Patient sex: M
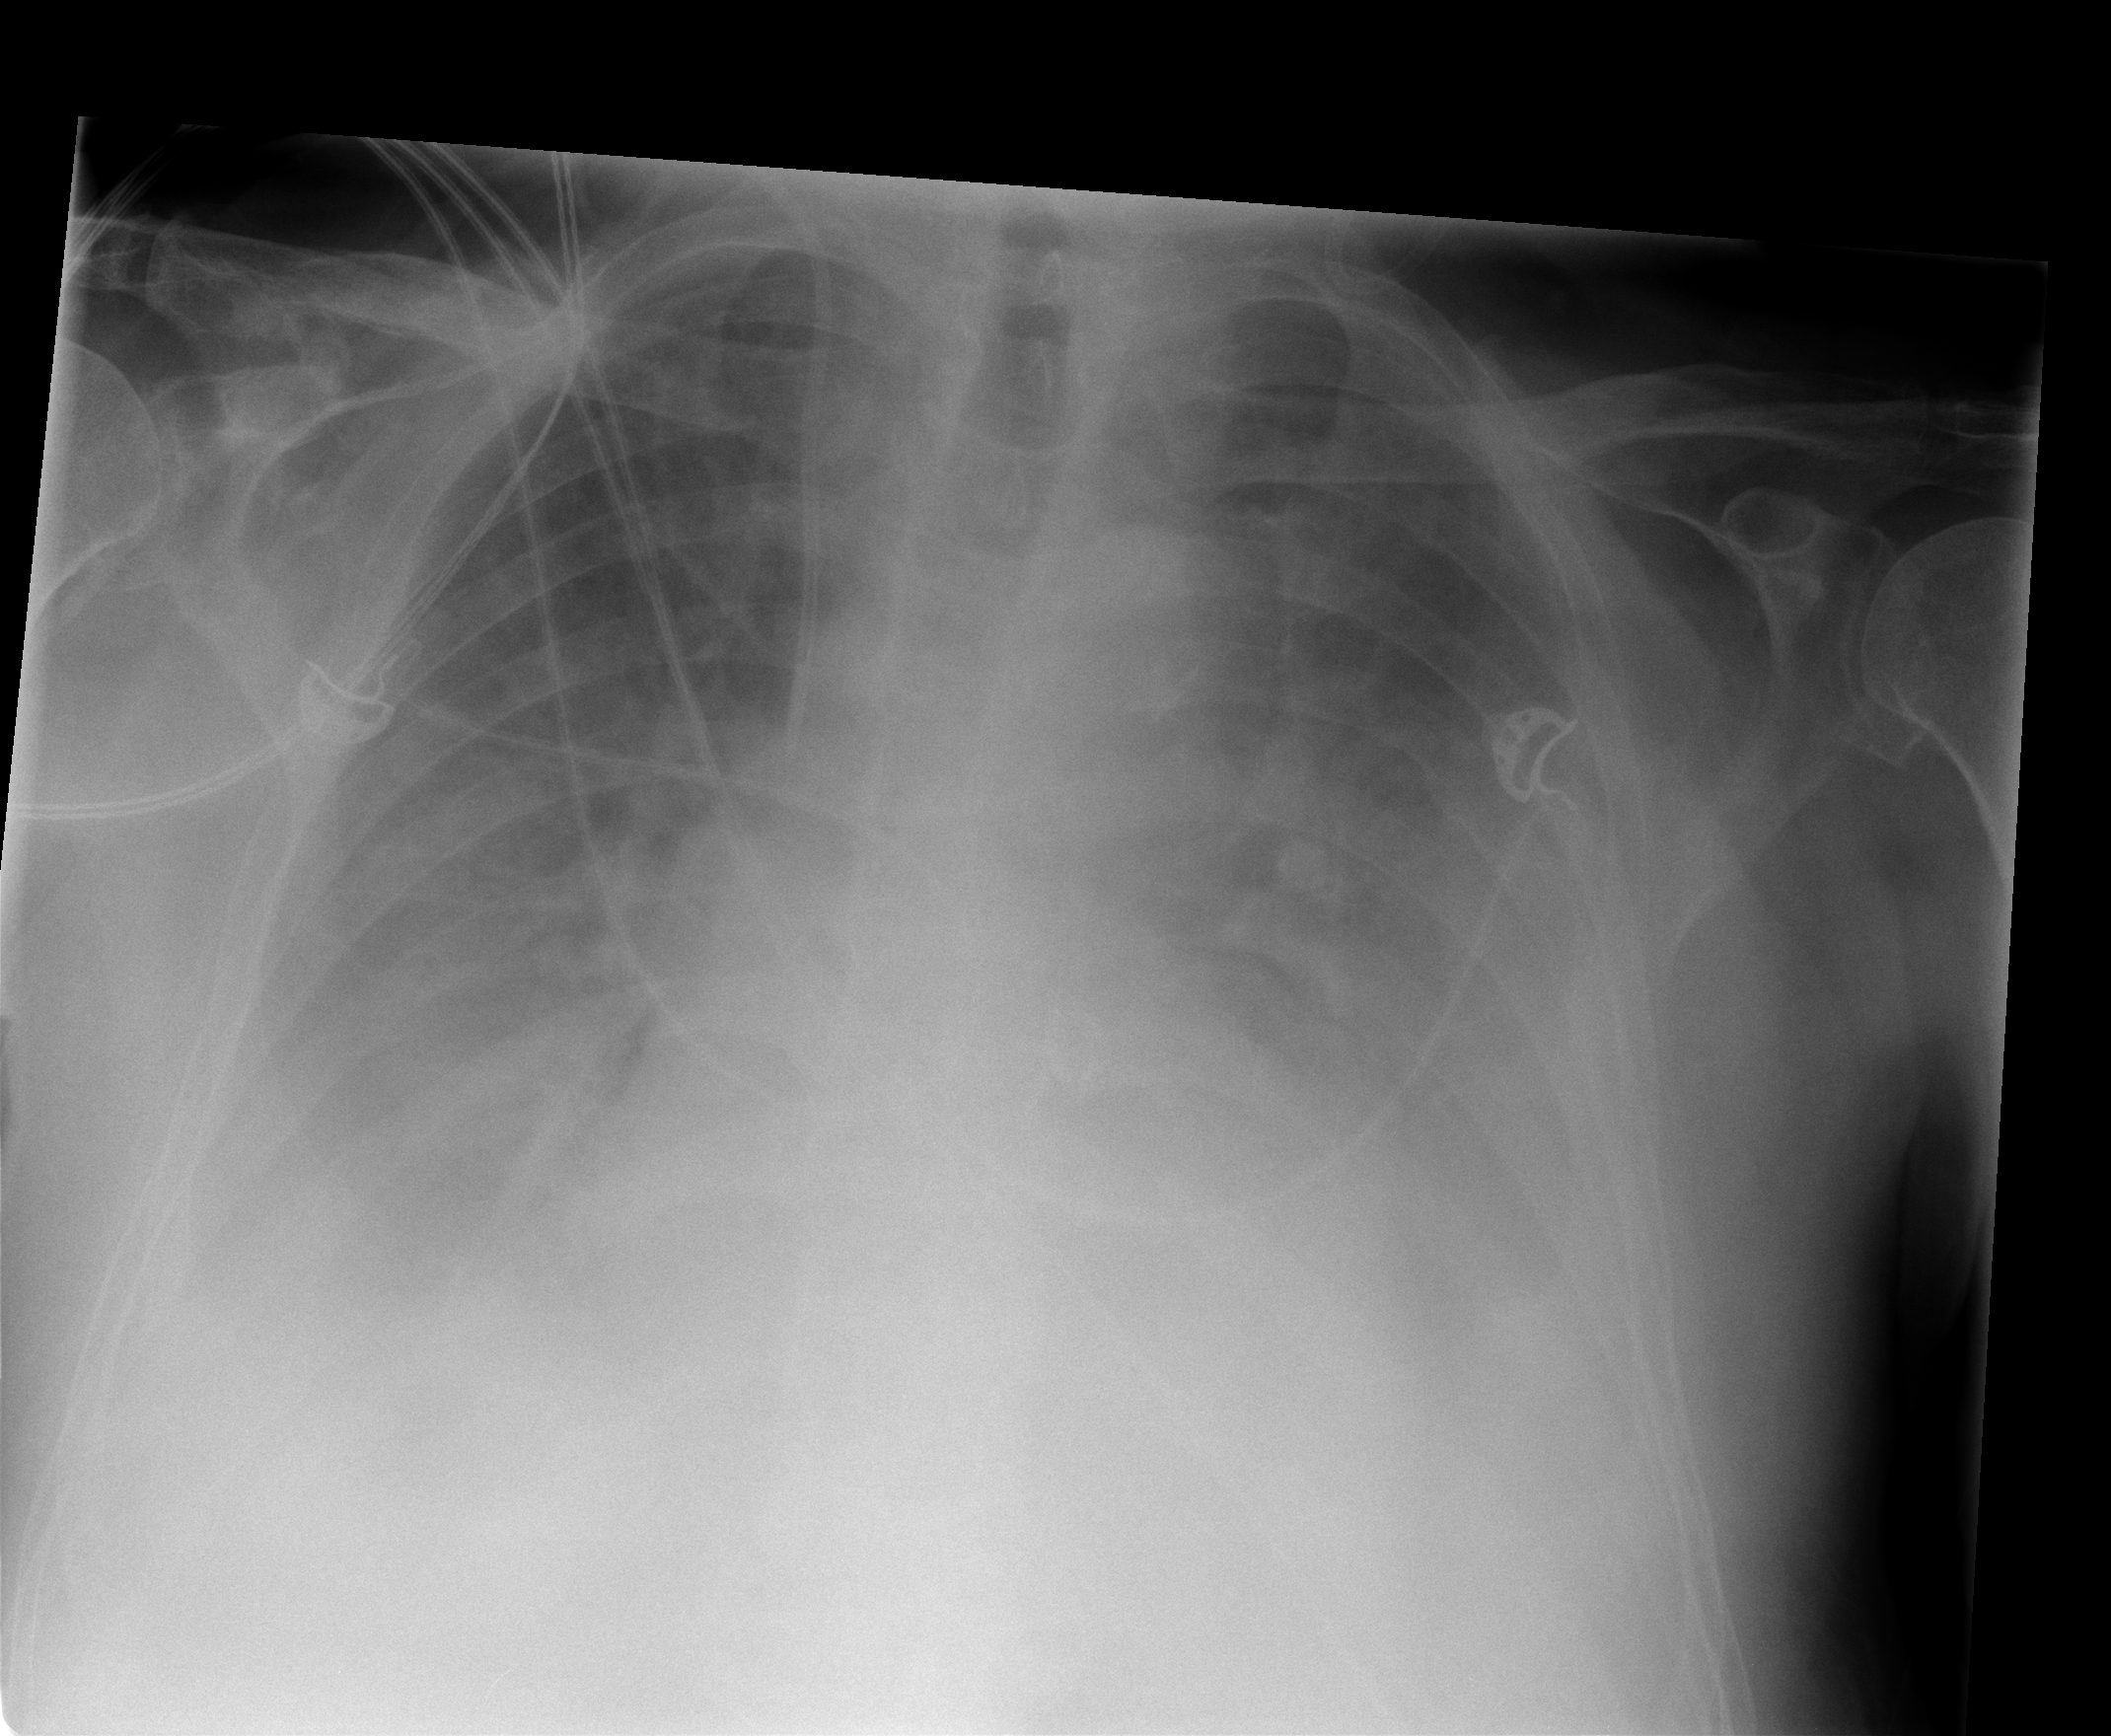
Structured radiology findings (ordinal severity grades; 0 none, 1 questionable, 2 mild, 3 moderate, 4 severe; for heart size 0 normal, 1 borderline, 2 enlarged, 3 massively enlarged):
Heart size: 2
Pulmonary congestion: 3
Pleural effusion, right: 3
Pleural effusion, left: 3
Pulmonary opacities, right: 2
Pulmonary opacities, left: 2
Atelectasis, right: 3
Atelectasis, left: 2